Question: Doing K&R exercise 1-16, and want to simply printf the contents of a char array.
'''
#define MAXLINE 1000 /* max num of input chars */
char longest[MAXLINE]; /* char array to hold longest input */
...get input, store, calculate longest input line...
printf("Length : %d, Text was : %s
", max, longest);
'''
I get this as output:

What should I be doing to print the text, and are those unicode characters?
PS. I searched everywhere...
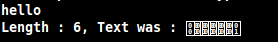
Answer: Change
'''
(c = getchar() != EOF)
'''
to
'''
(c = getchar()) != EOF
'''
Your version sets c to 1 for every character read, and to 0 for eof.